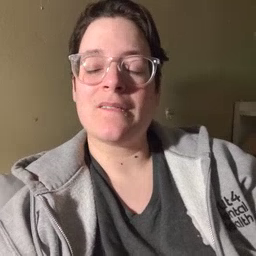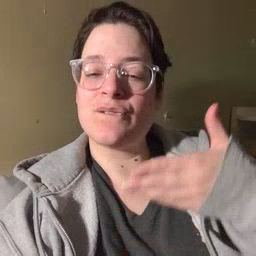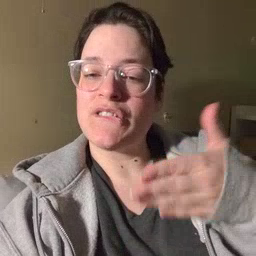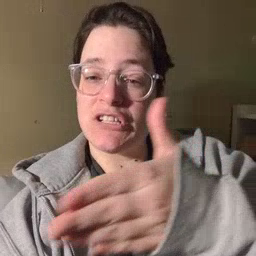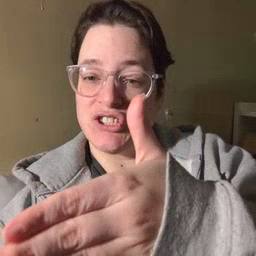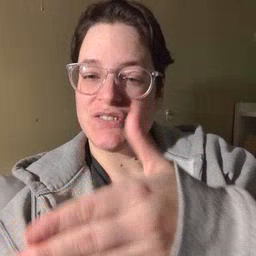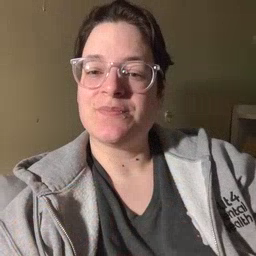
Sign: fish